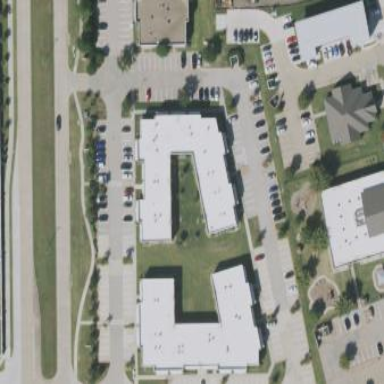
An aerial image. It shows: Flat-roofed commercial building.